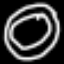
Label: donut